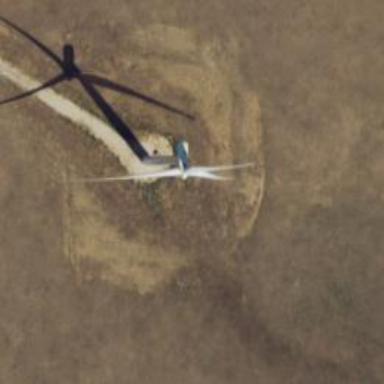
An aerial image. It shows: Wind turbine generator that utilizes wind as its source for generating electricity. It is of the horizontal axis type.